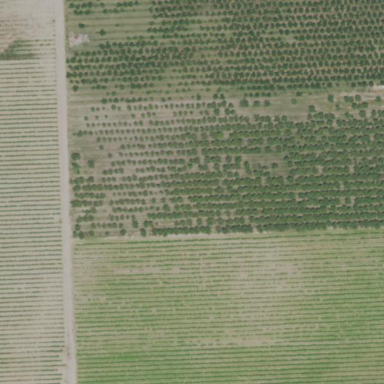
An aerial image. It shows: Vineyard with grape crops.